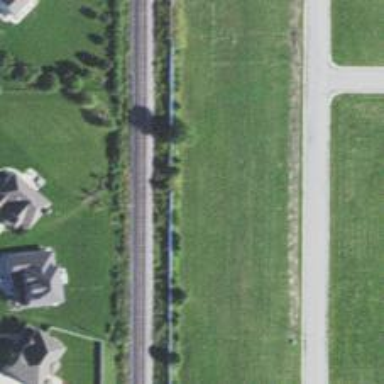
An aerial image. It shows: Siding service line with electrified contact line.